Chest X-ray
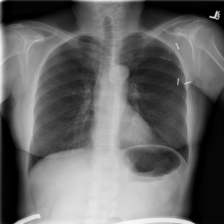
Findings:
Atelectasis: negative
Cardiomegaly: negative
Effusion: negative
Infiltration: negative
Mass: negative
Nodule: negative
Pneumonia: negative
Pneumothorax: negative
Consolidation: negative
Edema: negative
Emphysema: negative
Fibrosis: negative
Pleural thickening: negative
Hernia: negative